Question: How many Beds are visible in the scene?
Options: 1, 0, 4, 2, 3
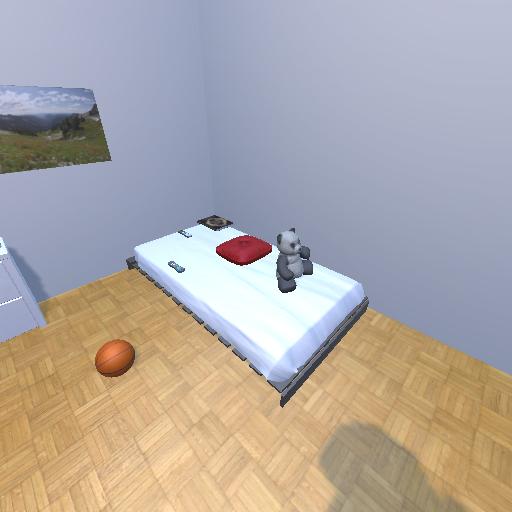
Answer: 1